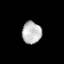
Tissue: lung
Cell type: Others
Senescence score: 0.2368
Nuclear area (px): 416
Mean DAPI intensity: 189.329